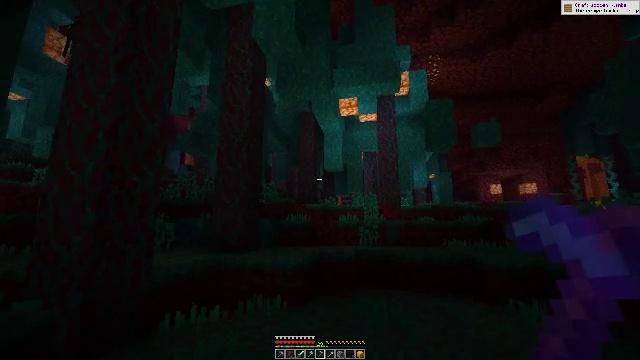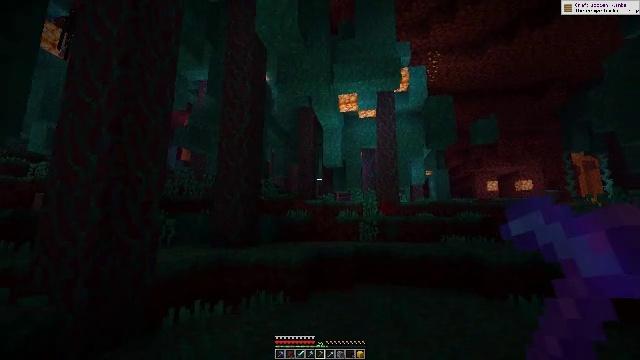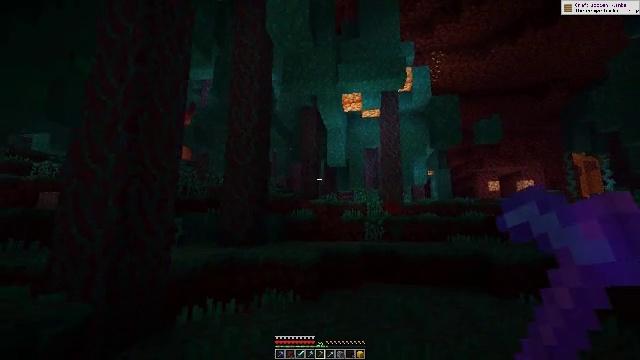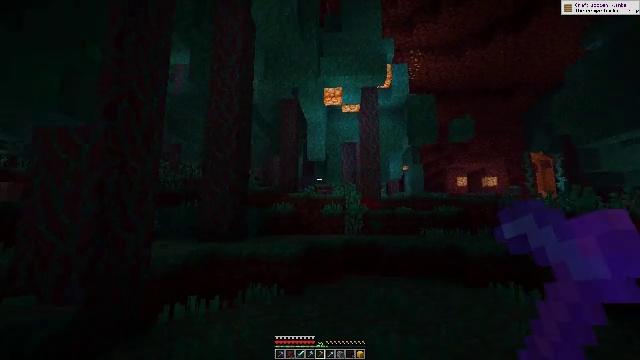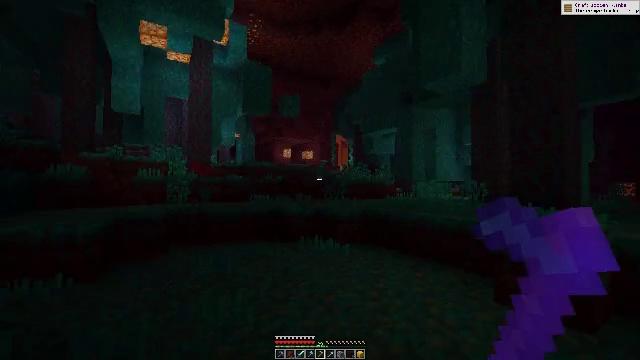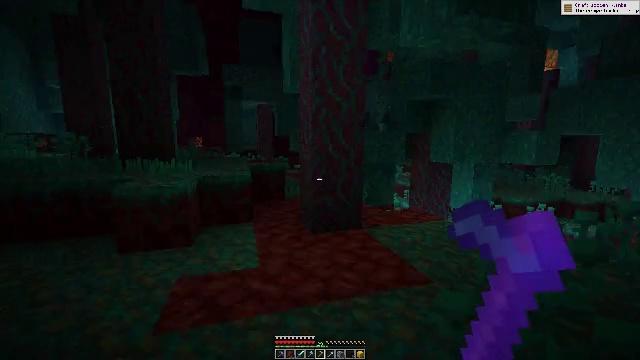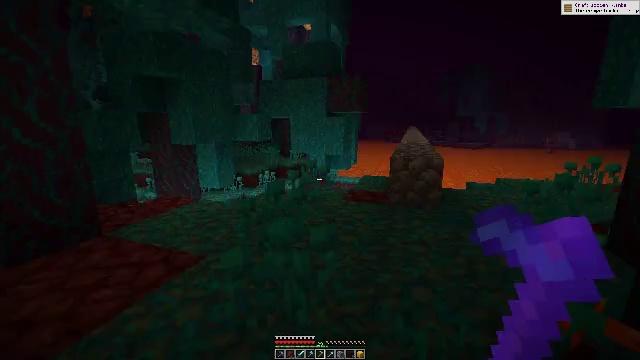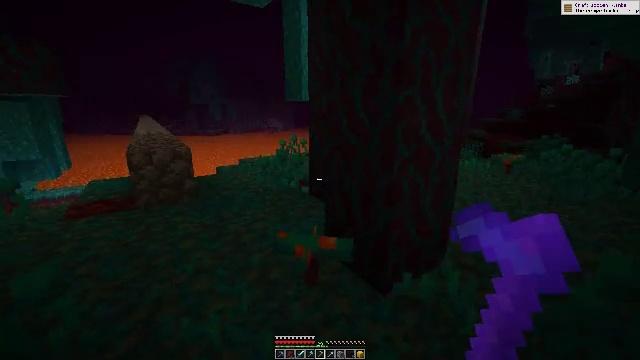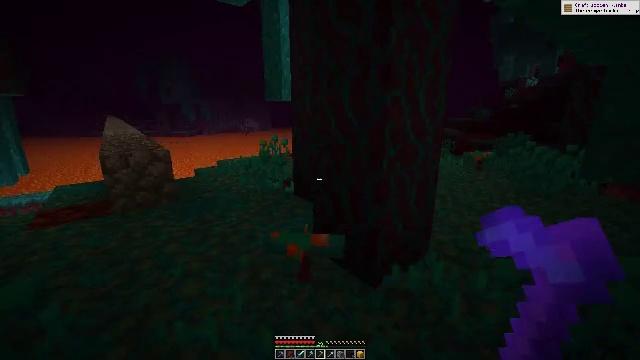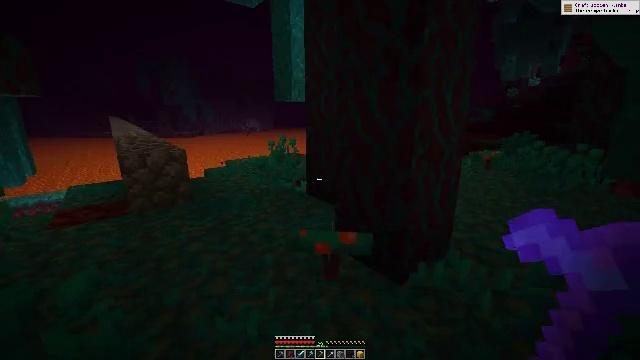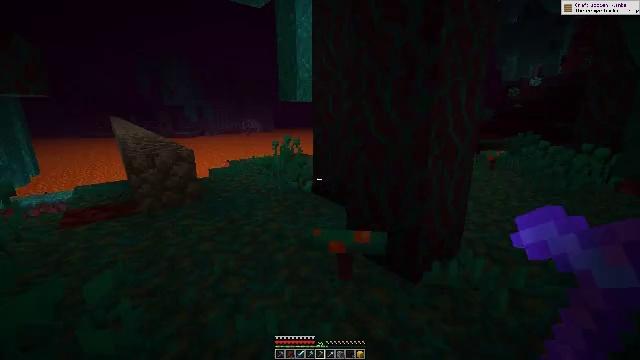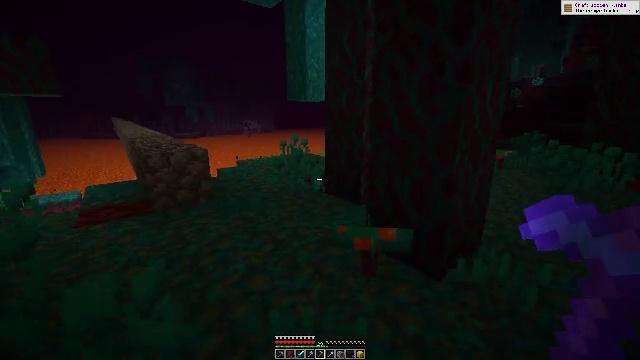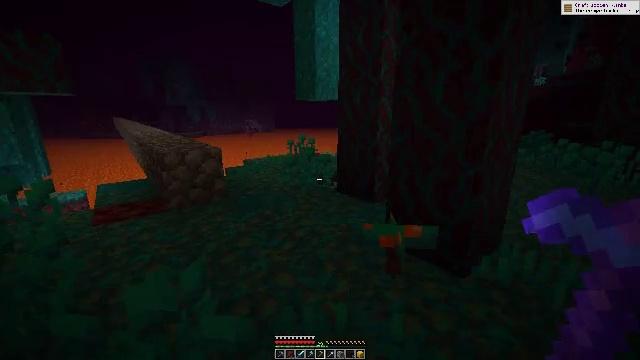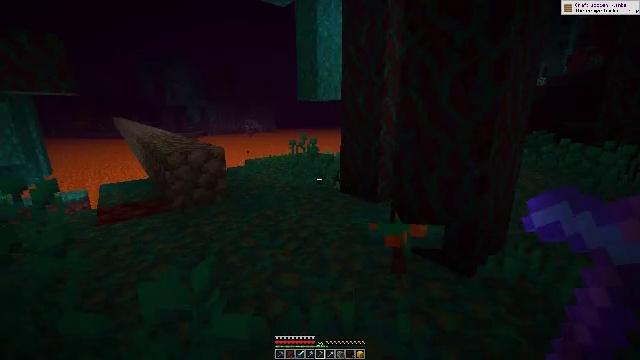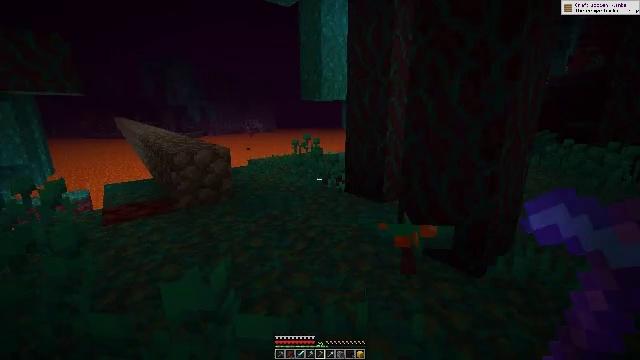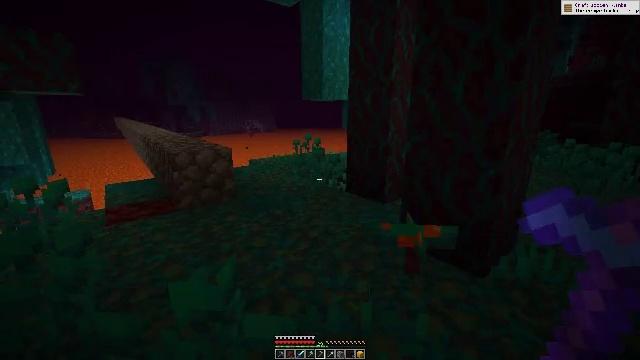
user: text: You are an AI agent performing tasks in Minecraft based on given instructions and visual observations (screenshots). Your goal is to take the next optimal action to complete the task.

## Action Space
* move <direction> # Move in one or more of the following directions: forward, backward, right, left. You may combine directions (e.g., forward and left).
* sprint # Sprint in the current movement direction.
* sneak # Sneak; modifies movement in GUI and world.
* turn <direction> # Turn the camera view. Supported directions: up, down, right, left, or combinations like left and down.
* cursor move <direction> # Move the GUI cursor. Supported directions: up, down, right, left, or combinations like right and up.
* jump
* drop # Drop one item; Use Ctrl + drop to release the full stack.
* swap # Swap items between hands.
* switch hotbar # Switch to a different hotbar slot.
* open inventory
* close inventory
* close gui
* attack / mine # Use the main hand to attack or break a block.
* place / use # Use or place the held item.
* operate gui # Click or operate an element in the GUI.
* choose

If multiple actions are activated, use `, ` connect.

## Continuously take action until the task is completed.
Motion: motion action
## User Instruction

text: Gather warped stem with an axe.
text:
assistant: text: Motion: move left
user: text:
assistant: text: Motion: move left
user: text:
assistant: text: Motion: move left, turn right and down
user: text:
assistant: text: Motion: move left, turn right and down
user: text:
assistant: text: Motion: move left, turn right and down
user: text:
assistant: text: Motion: move left, turn right and down
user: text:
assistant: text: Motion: move left, turn right and down
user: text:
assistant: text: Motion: move left, turn right
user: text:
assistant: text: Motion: move left
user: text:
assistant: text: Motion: move left
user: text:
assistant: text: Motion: move left
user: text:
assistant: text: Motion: move left
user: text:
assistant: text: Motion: no_op
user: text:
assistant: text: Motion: no_op
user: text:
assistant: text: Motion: no_op
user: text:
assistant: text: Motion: no_op
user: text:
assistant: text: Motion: no_op
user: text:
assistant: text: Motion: move forward, turn left and up
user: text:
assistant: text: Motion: move forward, turn left and up
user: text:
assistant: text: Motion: move forward, turn left
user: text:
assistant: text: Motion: move forward and move right
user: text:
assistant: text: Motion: move forward and move right
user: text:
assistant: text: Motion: move forward and move right
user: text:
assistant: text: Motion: move forward and move right
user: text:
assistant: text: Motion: move forward and move right
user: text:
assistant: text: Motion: move forward and move right
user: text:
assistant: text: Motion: move forward
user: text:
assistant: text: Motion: move forward
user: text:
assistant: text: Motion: move forward
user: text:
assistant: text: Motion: move forward